Field crop: maize
Growth stage: 2
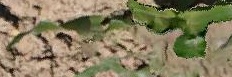
Species: maize